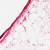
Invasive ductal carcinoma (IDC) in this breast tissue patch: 0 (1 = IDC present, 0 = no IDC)